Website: home-depot
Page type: customer-info-address
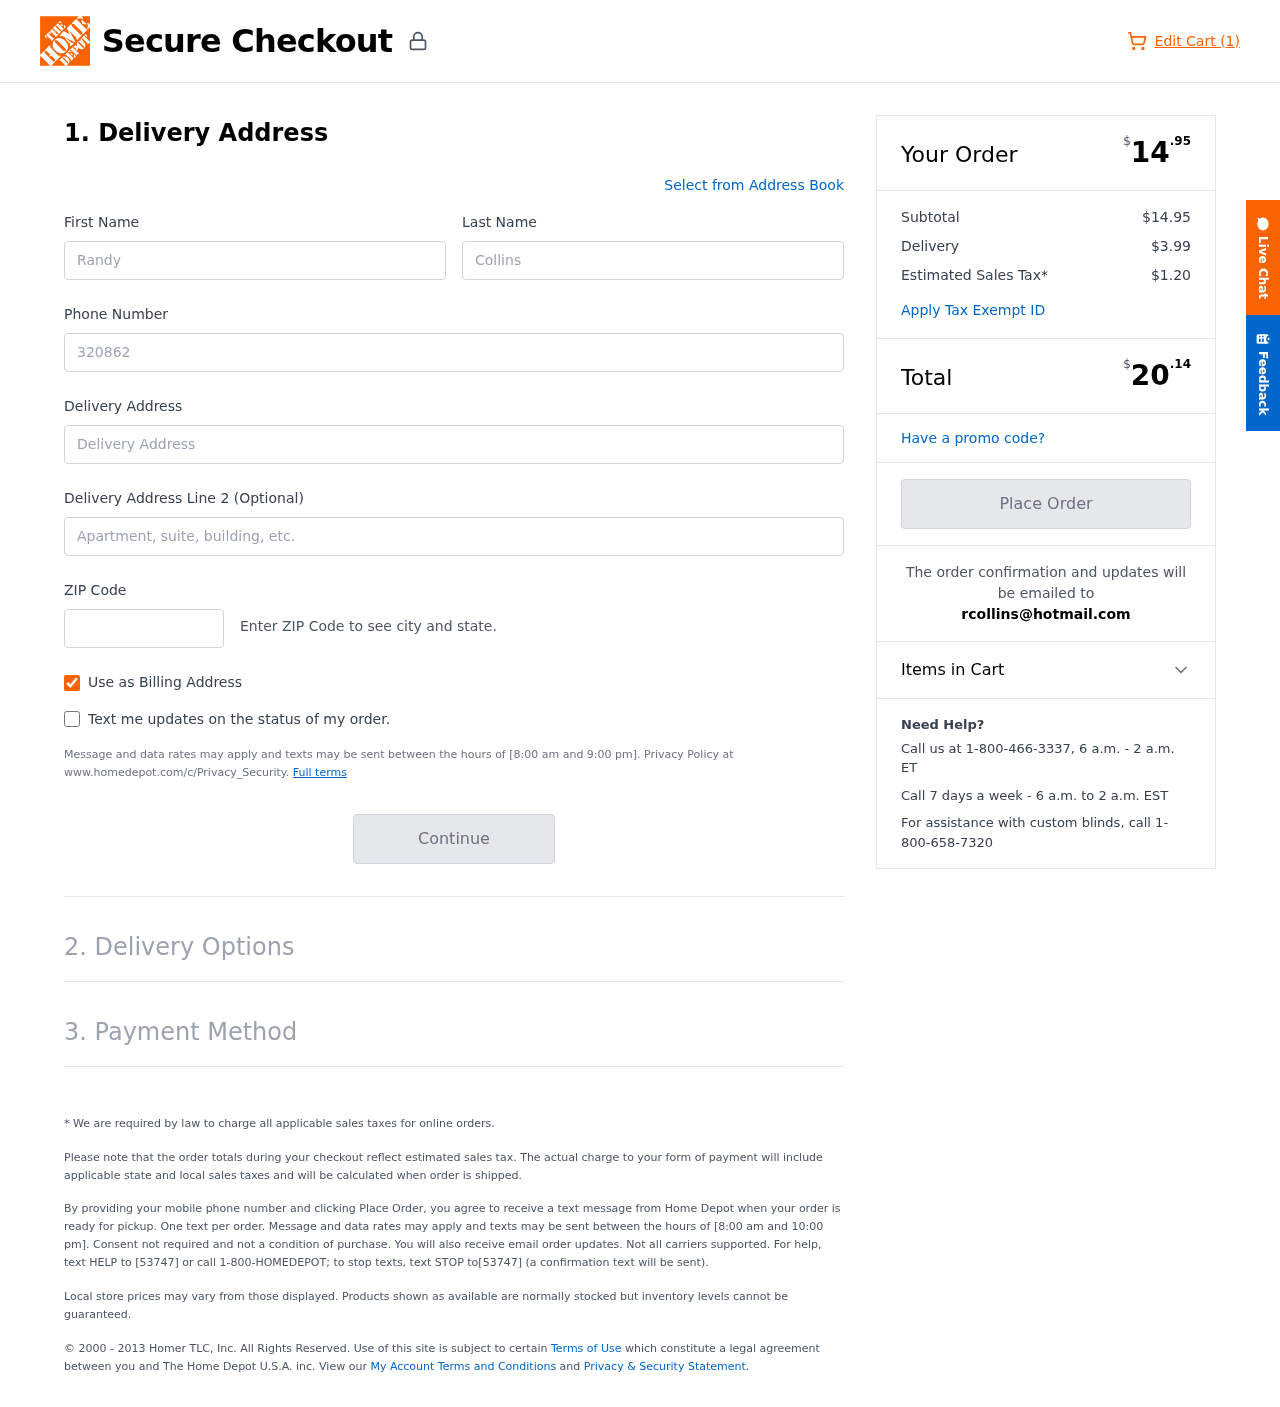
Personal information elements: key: PII_EMAIL
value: rcollins@hotmail.com
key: PII_FIRSTNAME
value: Randy
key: PII_LASTNAME
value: Collins
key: PII_PHONE
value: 3208627282
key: PII_POSTCODE
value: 63136
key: PII_STREET
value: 1357 Sheila Prairie
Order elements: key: ORDER_NUM_ITEMS
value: Edit Cart (1)
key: ORDER_SUBTOTAL_HEADER
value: $14.95
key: ORDER_SUBTOTAL
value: $14.95
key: ORDER_SHIPPING_COST
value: $3.99
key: ORDER_TAX
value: $1.20
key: ORDER_TOTAL2
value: $20.14